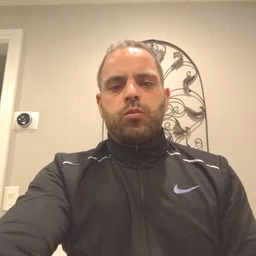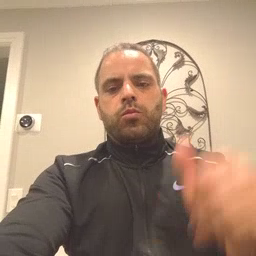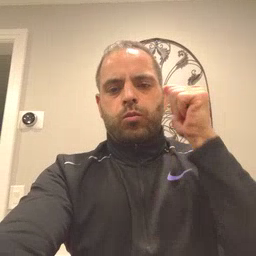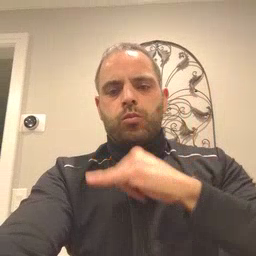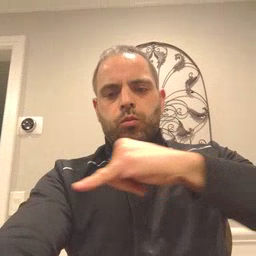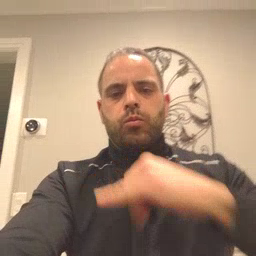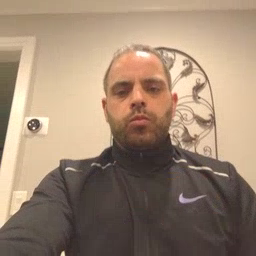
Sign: backyard